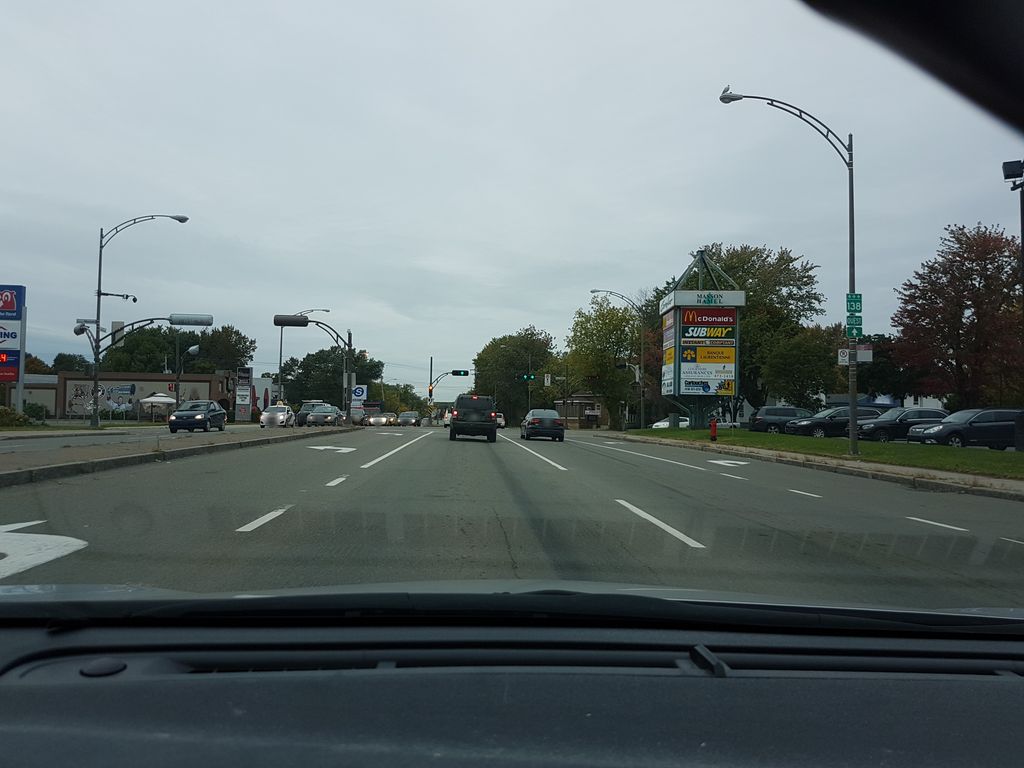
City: quebec_city